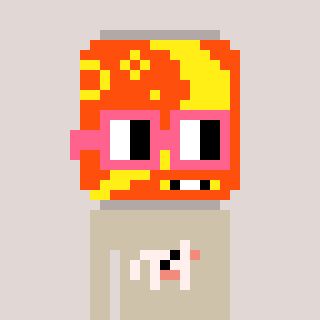
a pixel art character with square pink glasses, a pop-shaped head and a bege-colored body on a warm background